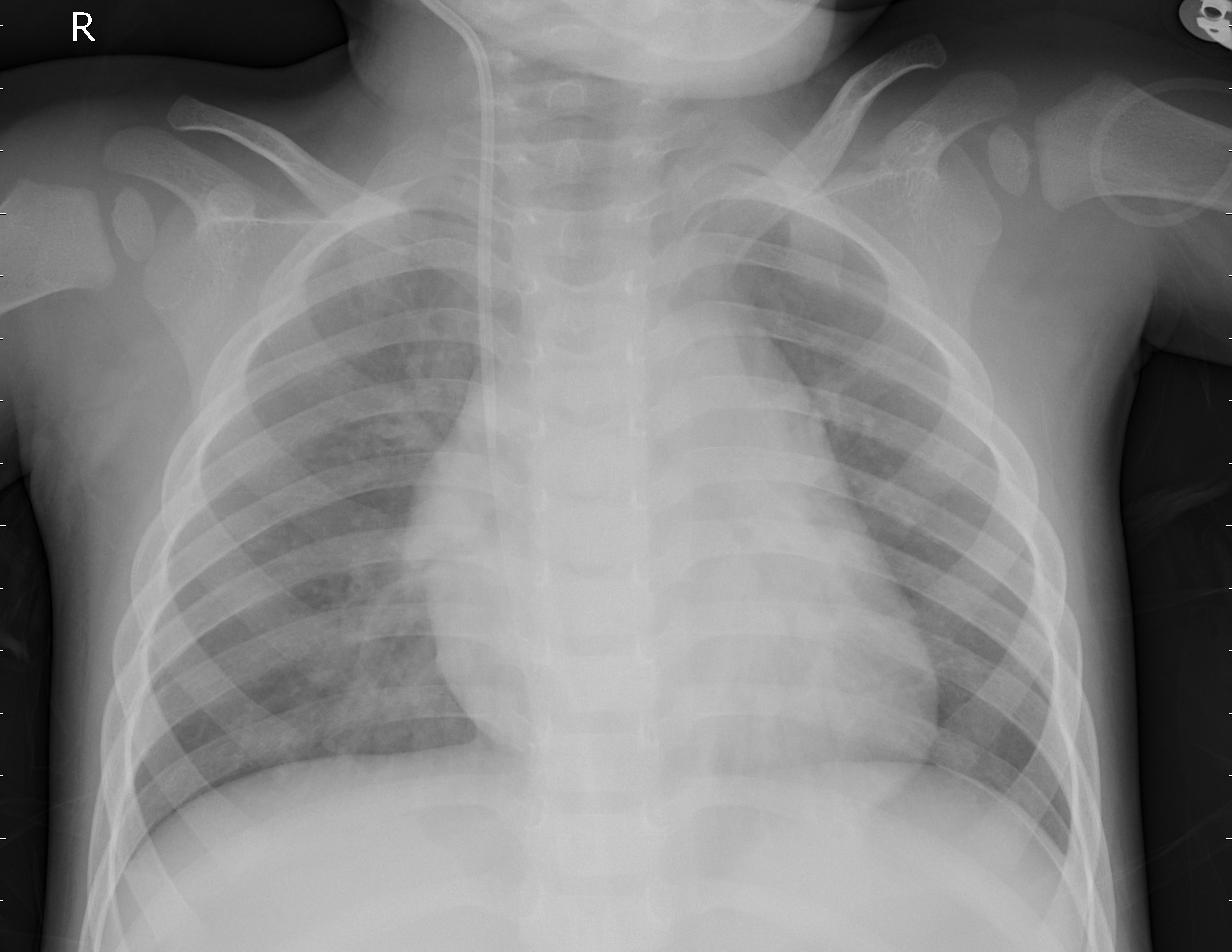
Diagnosis: PNEUMONIA